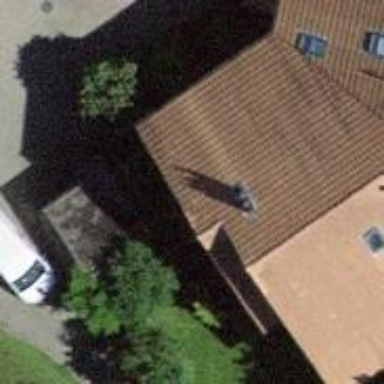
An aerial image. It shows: Group of garages.